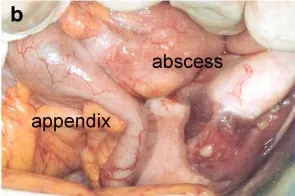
Intraoperative findings. And outside of the ileocecal region.
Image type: radiology (ct)